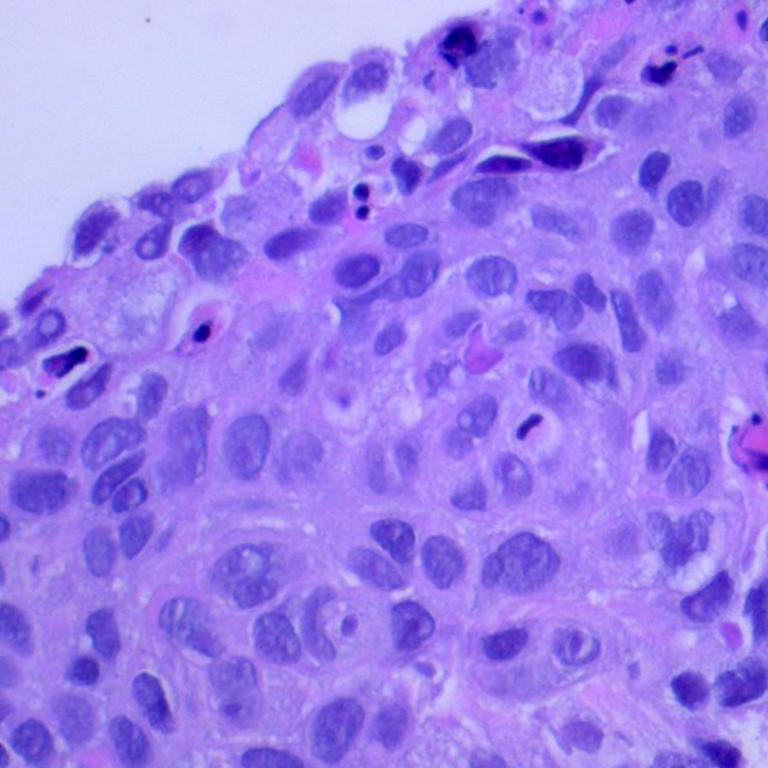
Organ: lung
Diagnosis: squamous carcinomas